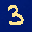
Label: 3